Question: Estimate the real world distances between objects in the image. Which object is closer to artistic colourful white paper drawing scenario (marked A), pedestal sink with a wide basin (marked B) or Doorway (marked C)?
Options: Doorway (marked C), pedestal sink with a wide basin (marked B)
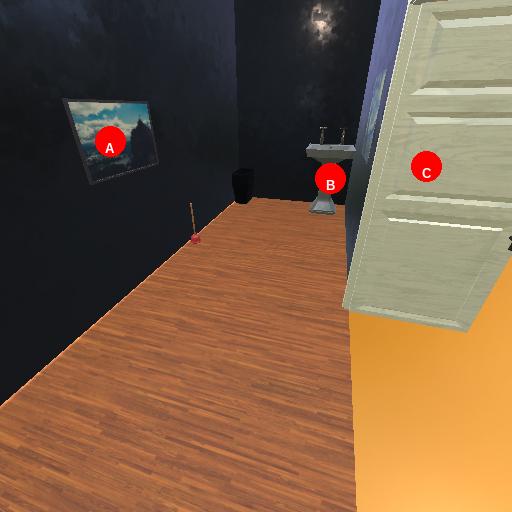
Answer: Doorway (marked C)